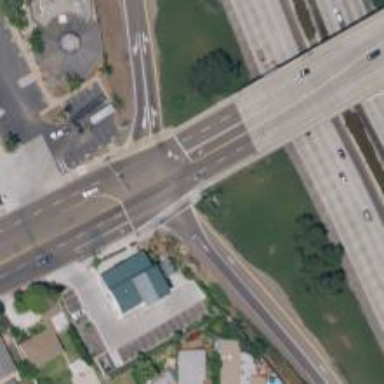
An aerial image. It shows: Secondary road with bridge.